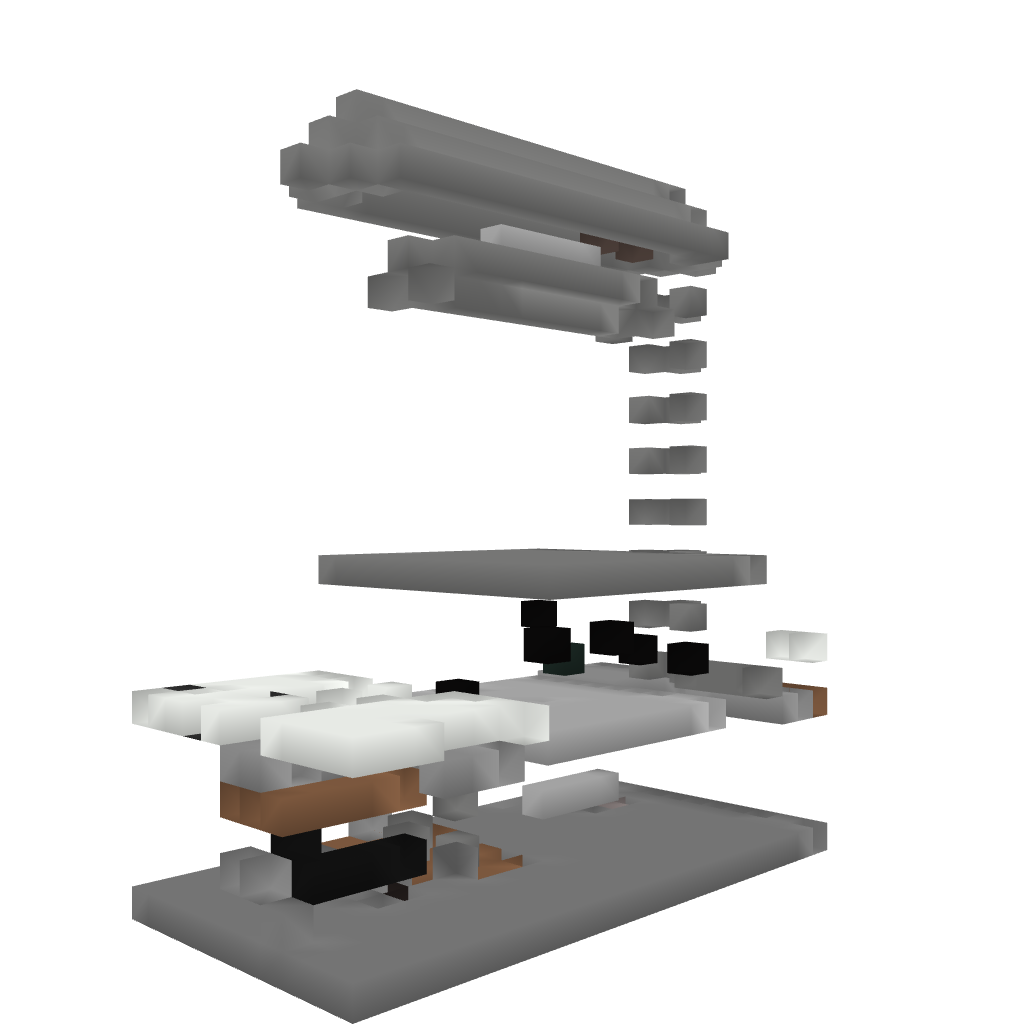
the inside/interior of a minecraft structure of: skeleton grinder